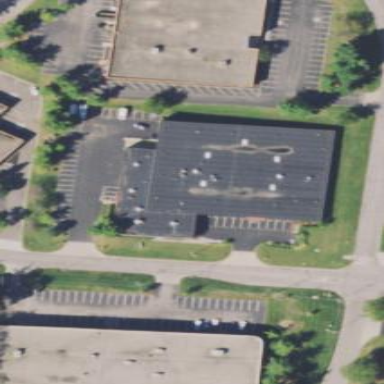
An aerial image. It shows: Building.